【题型】选择题　【知识点】函数　【难度】easy
若$\left(\dfrac{1}{3}\right)^x > 2.8^x$，则$x$的取值范围为( \   \ )

\noindent A. $(-\infty,0)$ \quad B. $(0,1)$ \quad C. $(0,+\infty)$ \quad D. $(1,+\infty)$
【解答】
\noindent \textbf{【答案】}A

\noindent \textbf{【分析】}根据指数函数的图象和性质求解即可.

\noindent \textbf{【详解】}由题知，令$\left(\dfrac{1}{3}\right)^x = 2.8^x$，解得$x = 0$.

\noindent 作出函数$h(x) = \left(\dfrac{1}{3}\right)^x$和$g(x) = 2.8^x$的大致图象，如图，

\noindent 由图可知，若$\left(\dfrac{1}{3}\right)^x > 2.8^x$，则$x < 0$.

\noindent 故选：A.

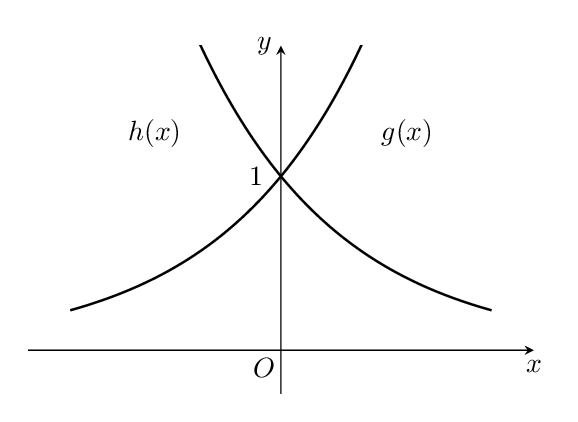